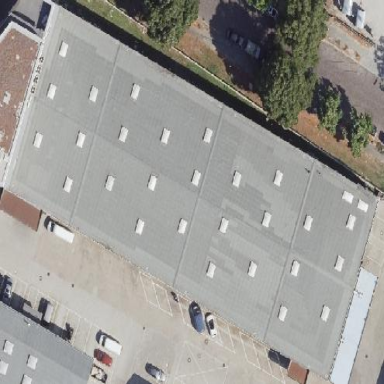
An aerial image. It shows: Commercial building.